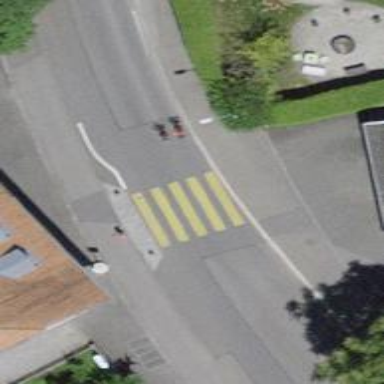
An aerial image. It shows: Uncontrolled zebra crossing on the road.